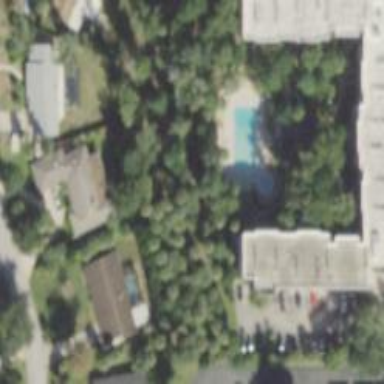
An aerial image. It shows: Swimming pool located in leisure land.